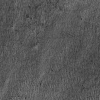
Atmospheric dust classification: not_dusty